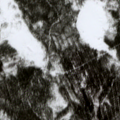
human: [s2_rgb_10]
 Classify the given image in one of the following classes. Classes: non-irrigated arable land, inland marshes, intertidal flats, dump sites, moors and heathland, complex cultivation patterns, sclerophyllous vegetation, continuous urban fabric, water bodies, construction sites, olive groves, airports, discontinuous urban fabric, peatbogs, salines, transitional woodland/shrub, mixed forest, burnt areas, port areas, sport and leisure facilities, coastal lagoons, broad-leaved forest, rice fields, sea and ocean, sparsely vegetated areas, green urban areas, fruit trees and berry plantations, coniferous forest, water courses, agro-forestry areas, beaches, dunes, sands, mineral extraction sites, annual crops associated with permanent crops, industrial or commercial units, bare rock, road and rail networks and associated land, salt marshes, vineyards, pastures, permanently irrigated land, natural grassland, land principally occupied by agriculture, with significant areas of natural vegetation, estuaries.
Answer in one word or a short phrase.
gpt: coniferous forest, transitional woodland/shrub